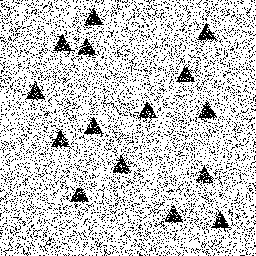
Squares: 0
Triangles: 15
Stars: 0
Total shapes: 15